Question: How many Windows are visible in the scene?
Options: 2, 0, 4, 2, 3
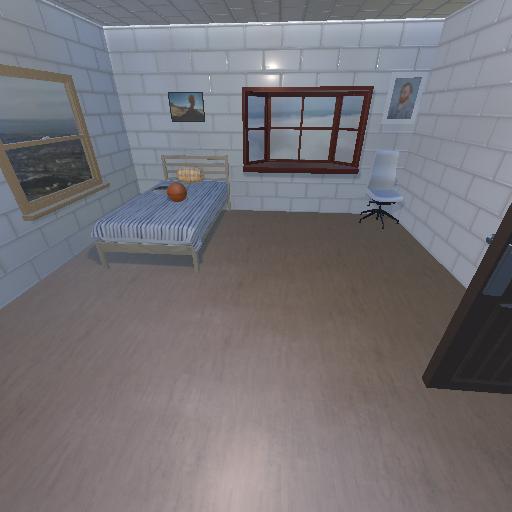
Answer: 2